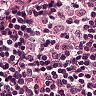
Metastatic tissue present: no